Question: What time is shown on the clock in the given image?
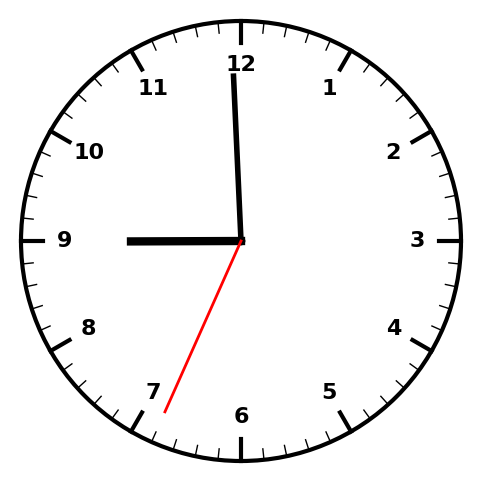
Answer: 08:59:34